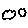
Label: cloud